RGB frame:
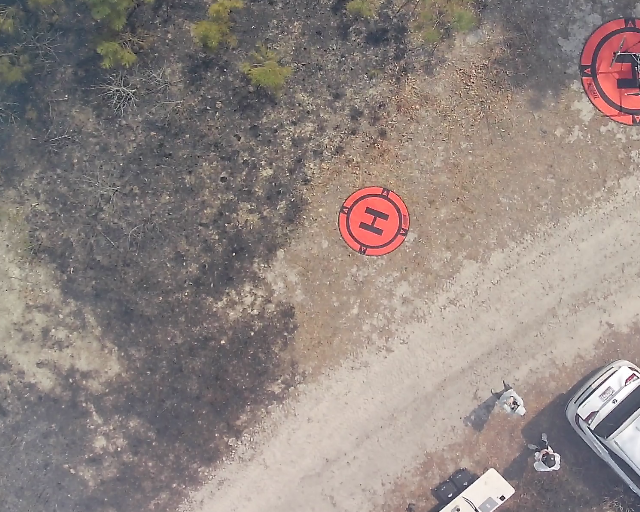
Thermal frame:
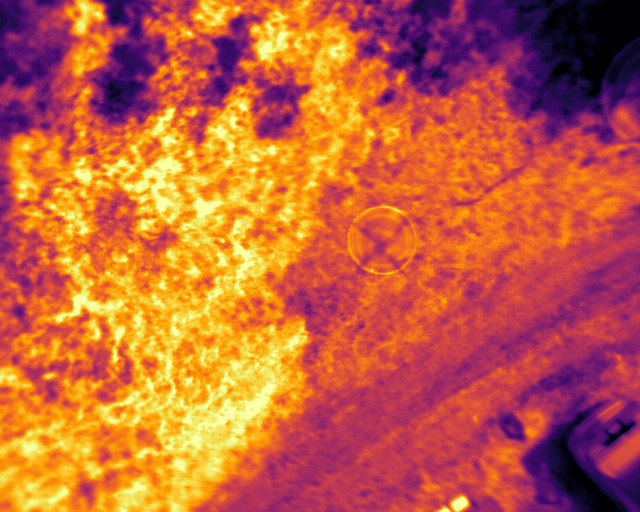
Captured: 2026-02-26 03:39:31
Pixels at or above 80 °C: 0 (fraction of frame: 0)